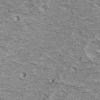
Atmospheric dust classification: not_dusty